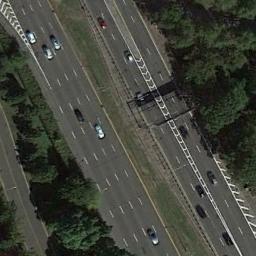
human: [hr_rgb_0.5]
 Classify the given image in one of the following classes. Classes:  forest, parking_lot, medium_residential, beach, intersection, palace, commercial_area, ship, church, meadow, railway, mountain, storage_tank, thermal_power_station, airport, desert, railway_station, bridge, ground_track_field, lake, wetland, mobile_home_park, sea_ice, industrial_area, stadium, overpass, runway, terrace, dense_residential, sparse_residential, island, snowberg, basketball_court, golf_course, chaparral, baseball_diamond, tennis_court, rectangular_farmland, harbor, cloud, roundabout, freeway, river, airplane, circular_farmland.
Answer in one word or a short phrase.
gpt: freeway